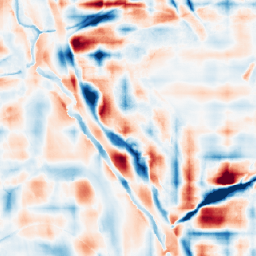
Category: wavelet
Decomposition family: wavelet_reverse_biorthogonal
Decomposition parameters: wavelet: rbio4.4
level: 5
Upsampling method: nearest
Upsampling parameters: scale: 4
Upsampling scale: 4